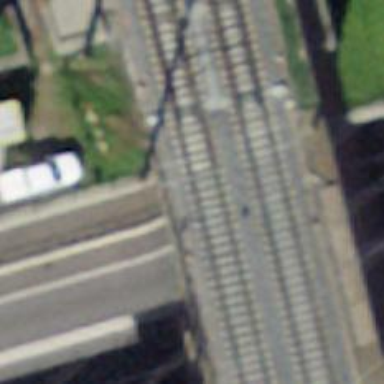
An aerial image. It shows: Railway with electrified tracks and contact line. There are two tracks in total.